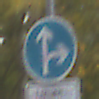
Verkehrszeichen: VorgeschriebeneFahrtrichtungGeradeausOderRechts
Zusatzzeichen unten: BesondereFahrzeugeUndTransportgueter2
Umgebung: Outdoor, Urban
Tageszeit: MorningAfternoon
Wetter: PartlyCloudy
Licht: Natural
Jahreszeit: NotSpecified
Kontrast: LowContrast